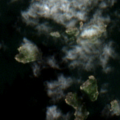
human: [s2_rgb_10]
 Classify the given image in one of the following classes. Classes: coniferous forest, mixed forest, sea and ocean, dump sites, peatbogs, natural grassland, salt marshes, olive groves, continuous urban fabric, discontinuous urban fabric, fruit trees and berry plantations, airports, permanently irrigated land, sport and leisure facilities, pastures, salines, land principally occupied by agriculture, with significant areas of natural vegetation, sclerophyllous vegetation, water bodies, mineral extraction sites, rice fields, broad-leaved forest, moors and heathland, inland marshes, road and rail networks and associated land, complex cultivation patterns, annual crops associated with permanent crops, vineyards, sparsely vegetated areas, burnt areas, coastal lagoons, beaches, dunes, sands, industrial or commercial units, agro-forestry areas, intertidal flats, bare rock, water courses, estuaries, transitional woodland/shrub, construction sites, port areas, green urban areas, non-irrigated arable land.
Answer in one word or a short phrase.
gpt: sea and ocean